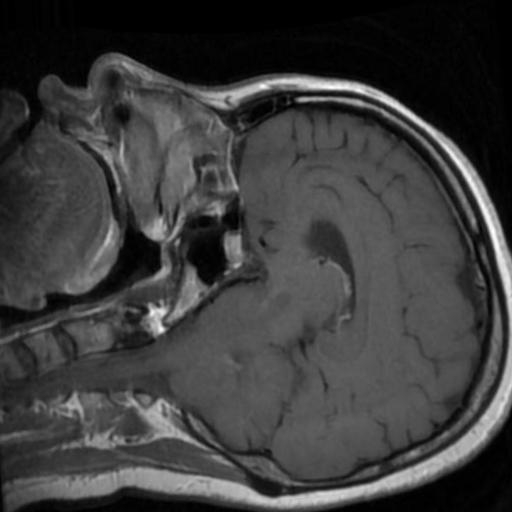
Label: brain_tumor